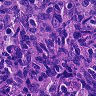
Metastatic tissue present: no